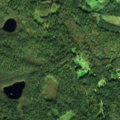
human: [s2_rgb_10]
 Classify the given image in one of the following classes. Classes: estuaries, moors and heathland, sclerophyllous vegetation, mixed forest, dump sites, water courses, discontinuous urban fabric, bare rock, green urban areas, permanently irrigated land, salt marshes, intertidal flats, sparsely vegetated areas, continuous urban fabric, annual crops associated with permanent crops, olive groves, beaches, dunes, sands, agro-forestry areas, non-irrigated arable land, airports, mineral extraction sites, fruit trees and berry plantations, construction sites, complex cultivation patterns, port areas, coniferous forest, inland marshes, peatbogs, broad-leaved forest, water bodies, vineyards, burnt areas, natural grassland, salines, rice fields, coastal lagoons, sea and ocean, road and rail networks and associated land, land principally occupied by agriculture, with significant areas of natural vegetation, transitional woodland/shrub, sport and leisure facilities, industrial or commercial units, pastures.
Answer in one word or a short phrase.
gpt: land principally occupied by agriculture, with significant areas of natural vegetation, coniferous forest, mixed forest, transitional woodland/shrub